Question: I am trying to create a database table using PostgreSQL but I am unable to find the data types that are mentioned in the schema. Please help me out. Thanks.

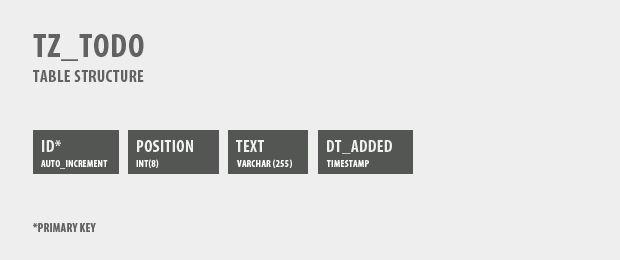
Answer: 'AUTO_INCREMENT' sounds like 'mysql' type. You want to use 'serial' in 'postgresql' for the same purpose.
'''
CREATE TABLE tz_todo (
"id" serial primary key,
position bigint,
"text" varchar(255),
dt_added timestamp
);
'''